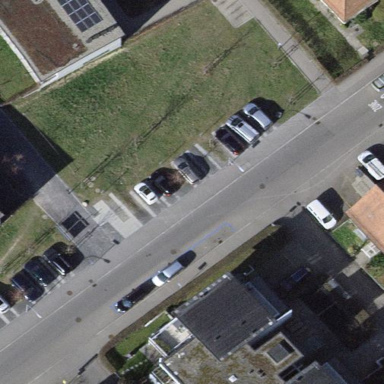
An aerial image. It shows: Parking area available.